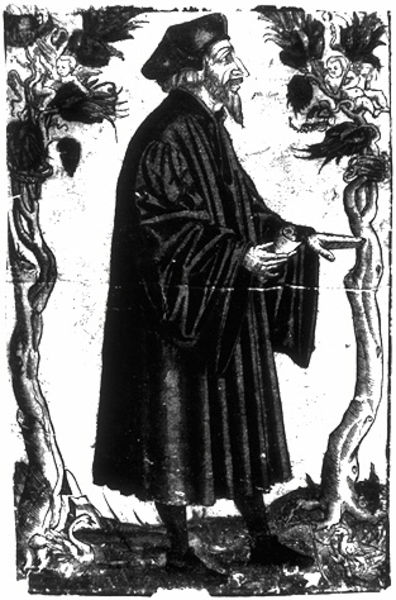
Titel: Bildnis des Johann Huss
Künstler: Lucas d.Ä. Cranach
Institution: (Seriendruck)
Schlagwörter: baum, blätter, gemälde, hand, mann, schatten, umhang, vogel, weiß, bäume, blume, blumen, geste, grau, haar, hut, licht, nase, profil, schwarz, zeichnung, blüte, blüten, wiese, alt, bart, kappe, mütze, augen, falten, gesicht, halten, stehen, vollbart, ärmel, bild, bildnis, hände, portrait, porträt, natur, stamm, vögel, gehen, boden, auge, geistlicher, gewand, mantel, stehend, blatt, pflanzen, rechts, kinder, engel, putte, putto, ranken, beine, kopfbedeckung, holzschnitt, papier, gans, schwan, alter mann, schuhe, furchen, grafik, graphik, baby, rand, figuren, stämme, wein, wange, ziegenbart, strümpfe, tusche, wurzel, babys, druck, schnitt, radierung, stich, seite, illustration, schwarzweiß, faust, stilisiert, spitzbart, ganzfigur, rolle, talar, wurzeln, rinde, mittelalter, priester, mönch, schriftrolle, gelehrter, manteö, reben, putten, kupferstich, schwäne, weinreben, jude, buchmalerei, sxchwarz, schaube, portarit, mnatel, hönde, blcik, schan, ganzkörperportrait, portrat, 'bäume, ganzköper